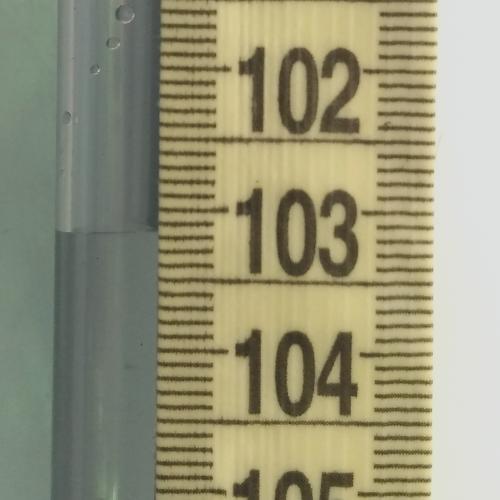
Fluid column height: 103.2 cm